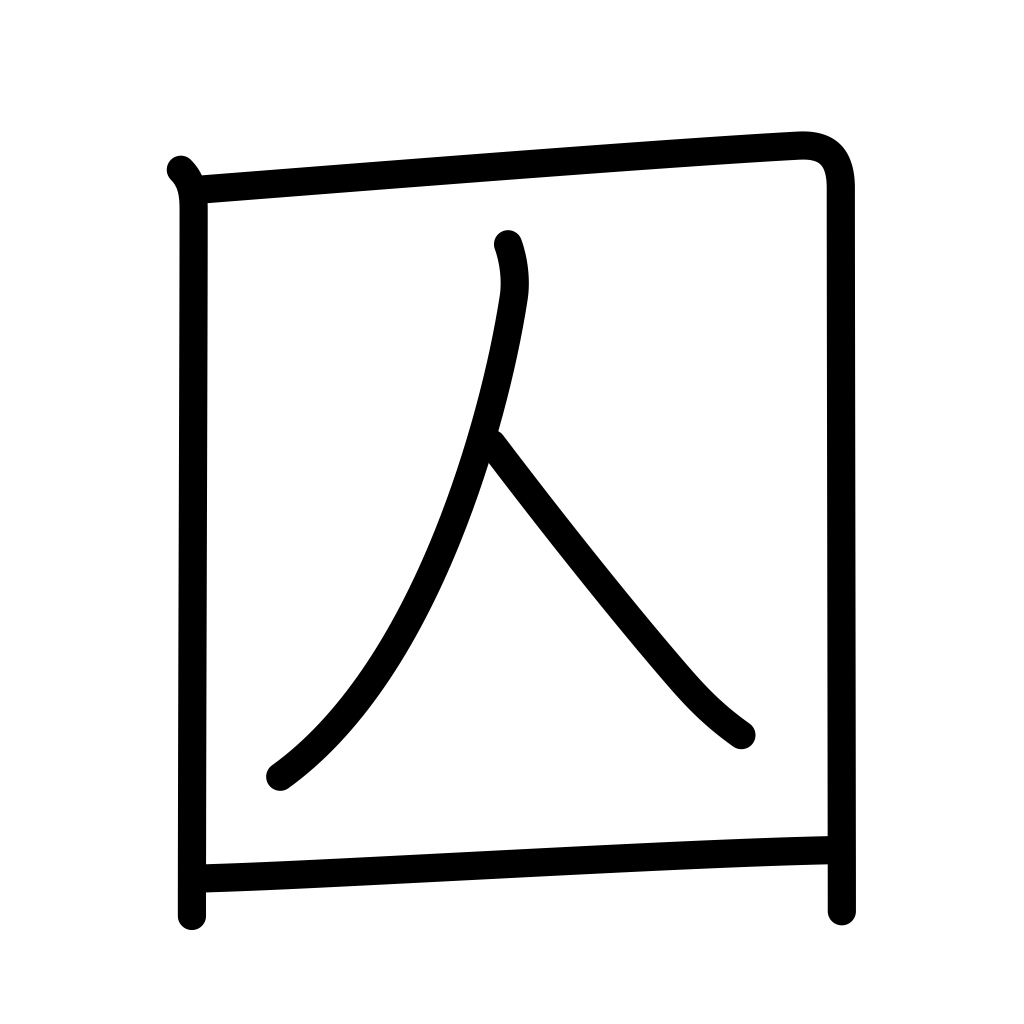
Meaning: captured, criminal, arrest, catch